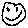
Label: smiley face